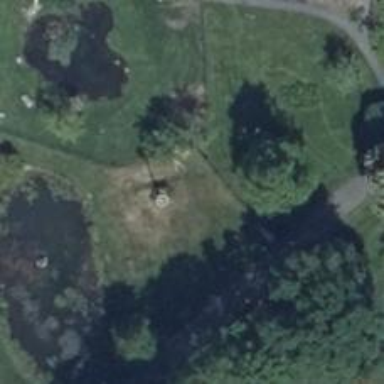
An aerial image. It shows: Flagpole structure.